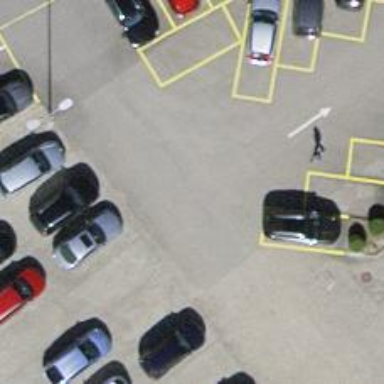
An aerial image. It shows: Parking aisle designated as service road.